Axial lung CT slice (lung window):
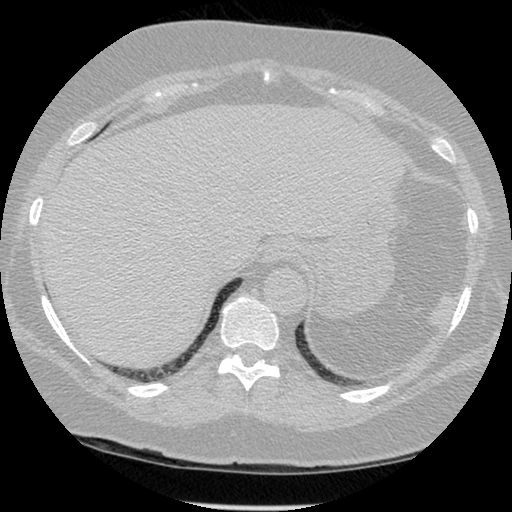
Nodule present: no